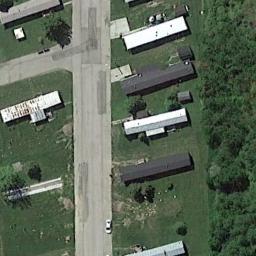
Label: residential